Question: Have just come across JFreeChart and am trying it out for my project... I created a class, called "CountryVsCountryChart", that I want to use to create a new chart, according to the options parsed through. What I want to know is how can I add an object of this class to a JPanel in my main interface? I want to be able to do this via selecting an option in a JComboBox, but I think I would be able to handle that...
Here is the the code for the class (minus the appropriate import statements) below:
'''
public class CountryVsCountryChart extends JPanel
{
private static final long serialVersionUID = 1L;
private ArrayList<Player> players;
private StatUtilities stats;
public CountryVsCountryChart(String applicationTitle, String chartTitle, ArrayList<Player> players, int option) {
//super(applicationTitle);
this.players = players;
stats = new StatUtilities();
// This will create the dataset
PieDataset dataset = createDataset(option);
// based on the dataset we create the chart
JFreeChart chart = createChart(dataset, chartTitle);
// we put the chart into a panel
ChartPanel chartPanel = new ChartPanel(chart);
// default size
chartPanel.setPreferredSize(new java.awt.Dimension(500, 270));
}
/** * Creates a sample dataset */
private PieDataset createDataset(int graphDisplayOption) {
ArrayList<String> countries = new ArrayList<String>();
for (Player p : players) {
countries.add(p.getCountryName());
}
//Get unique country names
Set<String> countryNames = new HashSet<String>(countries);
DefaultPieDataset result = new DefaultPieDataset();
/*
* The below code block uses a switch statement to determine
* which type of stats to display in the graph (country by country).
*
* Options for the switch statement are as follows:
*
* 1 = Average Balls Bowled
* 2 = Average of Bowling Averages
* 3 = Average Career Lengths
* 4 = Average Economy Rates
* 5 = Average Number of 5 Wicket Innings
* 6 = Average Innings Played
* 7 = Average Matches Played
* 8 = Average Runs Conceded
* 9 = Average Strike Rates
* 10 = Average WicketsTaken
*/
for(String c: countryNames)
{
switch(graphDisplayOption)
{
case 1:
result.setValue(c, stats.aveBallsBowled(players, c));
break;
case 2:
result.setValue(c, stats.aveBowlingAverage(players, c));
break;
case 3:
result.setValue(c, stats.aveCareerLength(players, c));
break;
case 4:
result.setValue(c, stats.aveEconRate(players, c));
break;
case 5:
result.setValue(c, stats.aveFiveWicketsInns(players, c));
break;
case 6:
result.setValue(c, stats.aveInningsPerCountry(players, c));
break;
case 7:
result.setValue(c, stats.aveMatchesPerPlayer(players, c));
break;
case 8:
result.setValue(c, stats.aveRunsConceded(players, c));
break;
case 9:
result.setValue(c, stats.aveStrikeRate(players, c));
break;
case 10:
result.setValue(c, stats.aveWickets(players, c));
break;
}
}
return result;
}
/** * Creates a chart */
private JFreeChart createChart(PieDataset dataset, String title) {
JFreeChart chart = ChartFactory.createPieChart3D(
title, // chart title
dataset, // data
true, // include legend
true,
false
);
PiePlot3D plot = (PiePlot3D) chart.getPlot();
plot.setStartAngle(290);
plot.setDirection(Rotation.CLOCKWISE);
plot.setForegroundAlpha(0.5f);
return chart;
}
}
'''
The next bit of code is for a button listener - for a button I click to display the chart in the jpanel. At the moment it is only two lines of code for testing purposes. The code is in my main interface class called "AppInterface":
'''
private void comparePlayerStatsBtnActionPerformed(java.awt.event.ActionEvent evt) {
/*
* Include below information in a loop to generate chart, based on option selected.
*/
CountryVsCountryChart chart = new CountryVsCountryChart("Test Chart", "A Test Chart", players, 1);
/**/
graphDisplayPanel.add(chart);
}
'''
Also, not sure if this will help, but here is a screen dump of the part of my interface I'm referring to. The white panel is where I want the graph to show up, the JComboBox contains numerous options for what chart to (create) then display, and the button is self explanatory...

As for posting SSCCE's - I wasnt sure whether to include the whole chart class or not. Since I am new to JFreeChart, I thought someone might need to analyse the whole class - as the structure of it may be a problem (as well). If you want to run the project, you can clone it from GitHub here - <URL>.
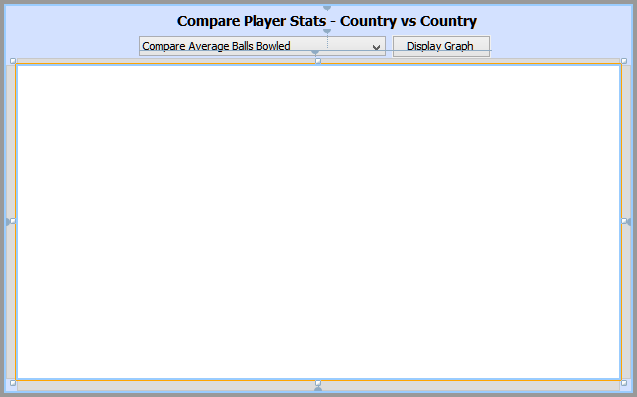
Answer: In your 'CountryVsCountryChart', you've not actually added anything to it...
'''
public class CountryVsCountryChart extends JPanel
{
private static final long serialVersionUID = 1L;
private ArrayList<Player> players;
private StatUtilities stats;
public CountryVsCountryChart(String applicationTitle, String chartTitle, ArrayList<Player> players, int option) {
//super(applicationTitle);
this.players = players;
stats = new StatUtilities();
// This will create the dataset
PieDataset dataset = createDataset(option);
// based on the dataset we create the chart
JFreeChart chart = createChart(dataset, chartTitle);
// we put the chart into a panel
ChartPanel chartPanel = new ChartPanel(chart);
// Don't forget me...
setLayout(new BorderLayout());
add(chartPanel);
}
'''
Baiscally, I changed the layout manager for 'graphDisplayPanel' to 'BorderLayout', via the form desinger and added a call to 'repaint' to try and force the repaint manager to update the UI.
'''
private void comparePlayerStatsBtnActionPerformed(java.awt.event.ActionEvent evt)
{
/*
* Include below information in a loop to generate chart, based on option selected.
*/
CountryVsCountryChart chart = new CountryVsCountryChart("Test Chart", "A Test Chart", players, 1);
/**/
graphDisplayPanel.add(chart);
repaint();
}
'''